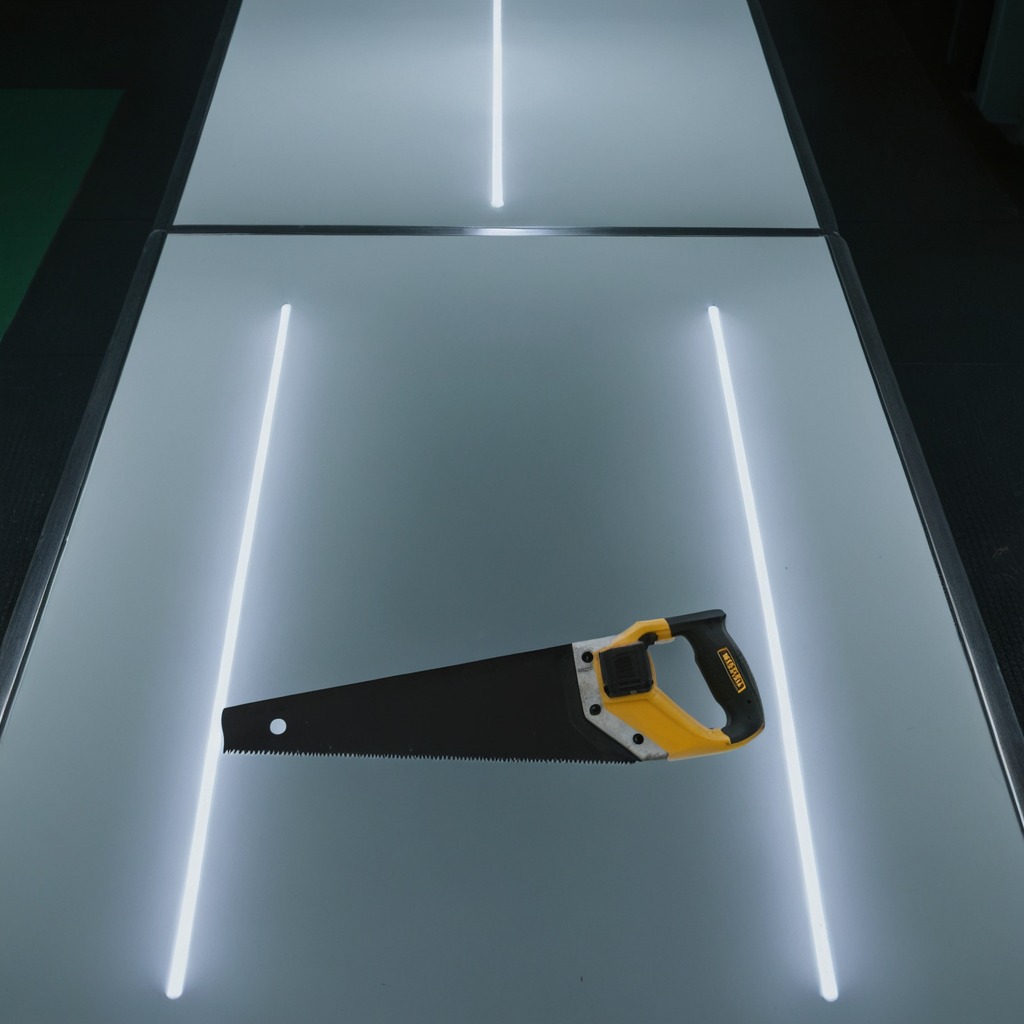
A metal saw lies on a clean empty table in a railway signal maintenance room lit by harsh overhead fluorescents.